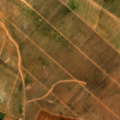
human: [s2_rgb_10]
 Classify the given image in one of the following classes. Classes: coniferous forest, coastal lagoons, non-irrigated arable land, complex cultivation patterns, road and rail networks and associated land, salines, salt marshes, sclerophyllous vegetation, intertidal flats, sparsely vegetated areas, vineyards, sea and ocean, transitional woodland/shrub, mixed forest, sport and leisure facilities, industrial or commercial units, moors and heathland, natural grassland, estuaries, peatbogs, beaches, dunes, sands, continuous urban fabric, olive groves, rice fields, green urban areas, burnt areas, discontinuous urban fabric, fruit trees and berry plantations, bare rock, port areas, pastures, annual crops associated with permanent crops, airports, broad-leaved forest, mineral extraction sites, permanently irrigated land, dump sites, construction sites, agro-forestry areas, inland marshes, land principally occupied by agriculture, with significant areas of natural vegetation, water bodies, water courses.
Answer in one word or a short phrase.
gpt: non-irrigated arable land, fruit trees and berry plantations, pastures